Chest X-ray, AP view. Patient: 52 years old, sex M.
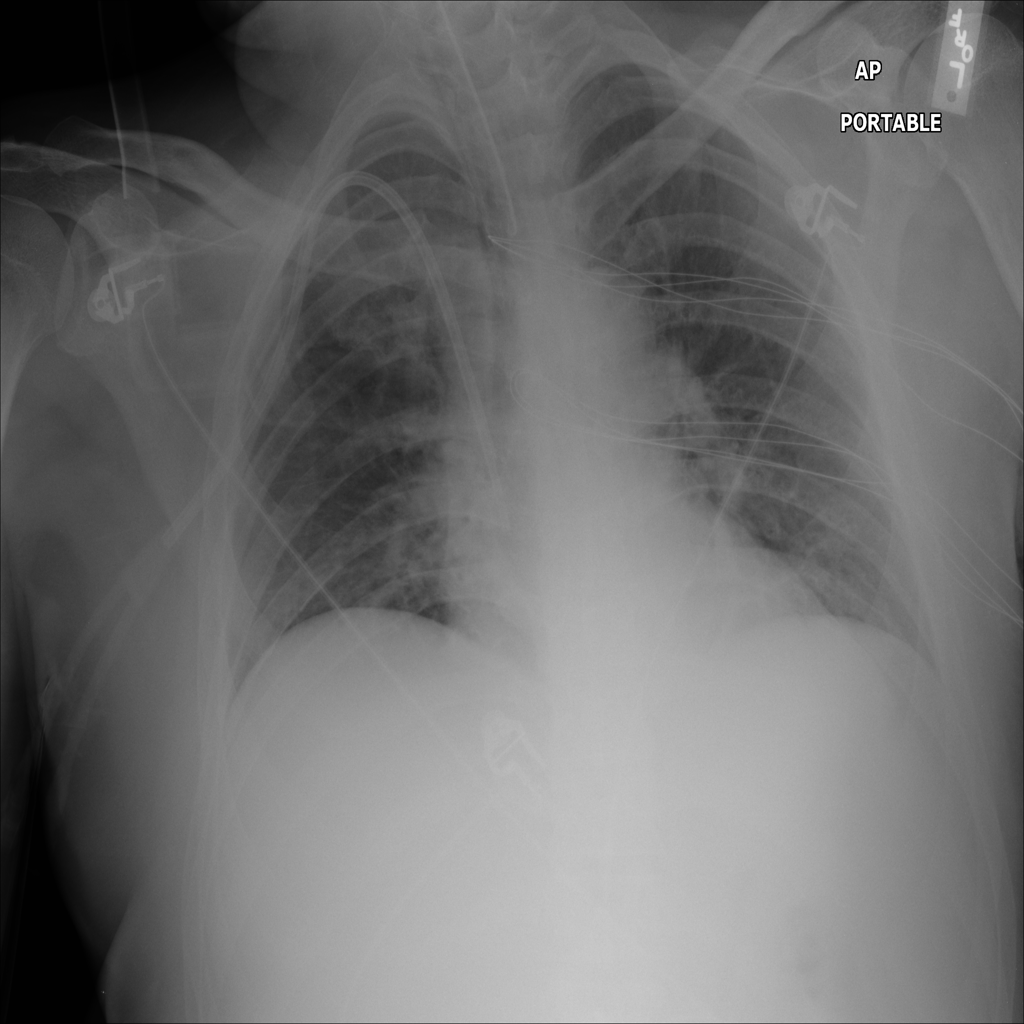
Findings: No Finding